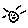
Label: sun